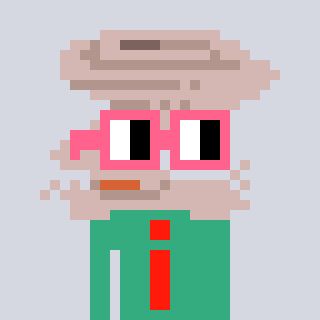
a pixel art character with square pink glasses, a tornado-shaped head and a teal-colored body on a cool background